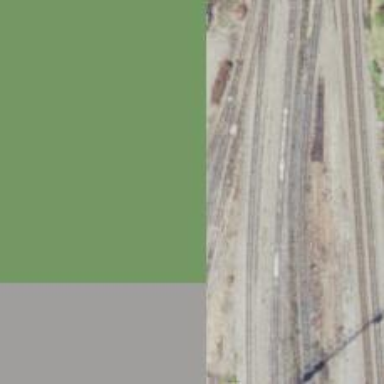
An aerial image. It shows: Railway spur service.